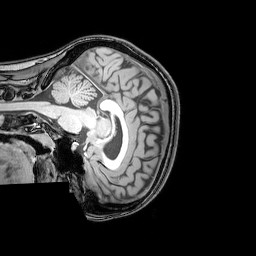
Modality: T1w
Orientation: sagittal
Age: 26
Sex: female
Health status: healthy
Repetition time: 0.081 s
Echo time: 0.037 s